Question: I'm trying to solve this problem from altera Lab.

Here's my code :
'''
module AlteraLAB2
(
input [17:0] SW,
output [17:0] LEDR,
output [7:0] LEDG
);
wire S;
wire [7:0] X,Y,M;
//Use switch SW17 on the DE2 board as the s input, switches SW7-0 as the X input and SW15-8 as the Y input
assign S = SW[17];
assign X = SW[7:0];
assign Y = SW[15:8];
//Connect the SW switches to the red lights LEDR and connect the output M to the green lights LEDG7-0
assign LEDR = SW[17:0];
assign LEDG = M;
//The multiplexer can be described by the following Verilog statement: assign m=(~s & x)|(s & y);
assign M[0] = (~S & X[0]) | (S & Y[0]);
assign M[1] = (~S & X[1]) | (S & Y[1]);
assign M[2] = (~S & X[2]) | (S & Y[2]);
assign M[3] = (~S & X[3]) | (S & Y[3]);
assign M[4] = (~S & X[4]) | (S & Y[4]);
assign M[5] = (~S & X[5]) | (S & Y[5]);
assign M[6] = (~S & X[6]) | (S & Y[6]);
assign M[7] = (~S & X[7]) | (S & Y[7]);
endmodule
'''
I solved it assigning step by step the values in M, but I don't understand why this does not work:
'''
M=(~S & X) | (S & Y);
'''
Could someone explain why?
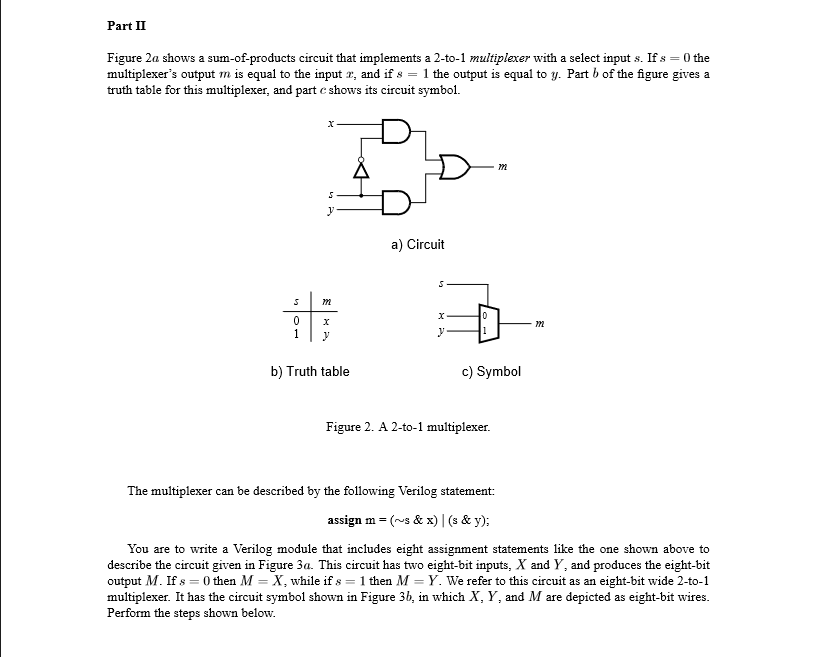
Answer: Note the bit widths of the signals in the expression
'''
M=(~S & X) | (S & Y);
'''
'S' is only one bit while 'X' is 8 bits. The bitwise AND of the two will result in a one-bit result, which is not what you want.
It's common in Verilog to use a ternary expression in situations like this. For example,
'''
assign M = S ? Y : X;
'''